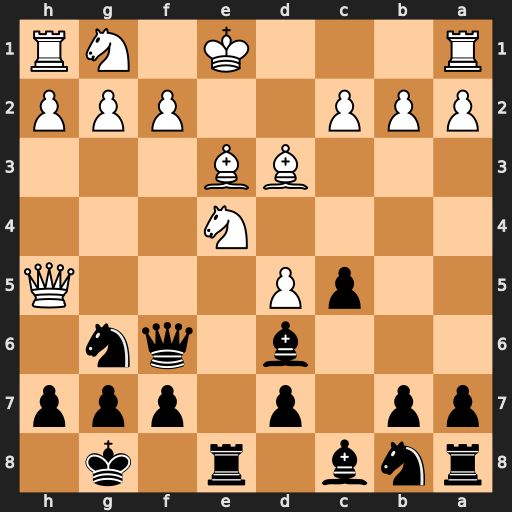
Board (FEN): rnb1r1k1/pp1p1ppp/3b1qn1/2pP3Q/4N3/3BB3/PPP2PPP/R3K1NR
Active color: b
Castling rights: KQ
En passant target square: -
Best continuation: Rxe4 Bxe4 Qxb2 Rd1 Qb4+ c3 Qxe4